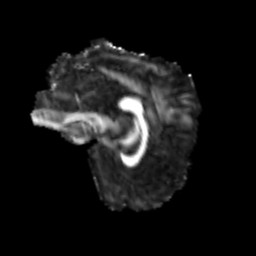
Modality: FA
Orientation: sagittal
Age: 25
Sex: female
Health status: healthy
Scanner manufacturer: siemens
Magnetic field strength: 3 T
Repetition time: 3.6 s
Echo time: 0.0964 s